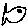
Label: fish